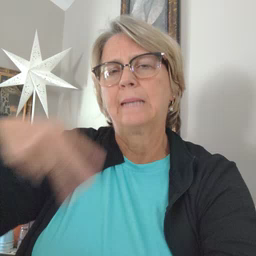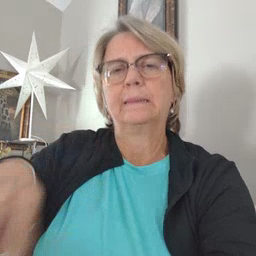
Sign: dance